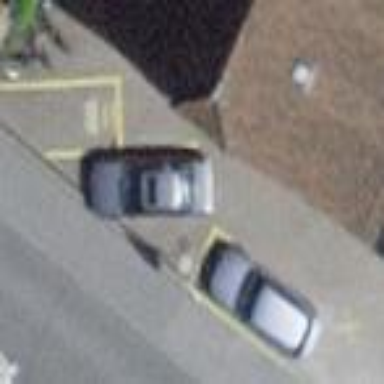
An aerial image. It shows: Parking area with diagonal orientation. The surface is designed for parking.